Question: I called splitshard, and now this is what I see even after posting a commit:

I thought splitshard was supposed to get rid of the original shard, shard1, in this case. Am I missing something? I was expecting the only two remaining shards to be shard1_0 and shard1_1.
The REST call I used was /admin/collections?collection=default-collection&shard=shard1&action=SPLITSHARD if that helps.
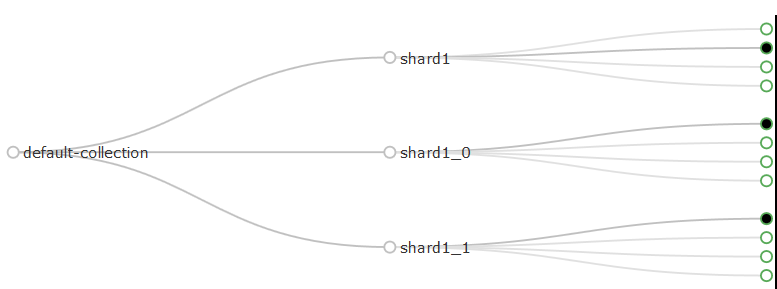
Answer: Response from the Solr mailing list:
Once the SPLITSHARD call completes, it just marks the original shard as
Inactive i.e. it no longer accepts requests. So yes, you would have to use
DELETESHARD (
<URL>
to clean it up.
As far as what you see on the admin UI, that information is wrong i.e. the
UI does not respect the state of the shard while displaying them. So,
though the parent shard might be inactive, you still would end up seeing it
as just another active shard. There's an open issue for this one.
One way to confirm the shard state is by looking at the shard state in
clusterstate.json (or state.json, depending upon the version of Solr you're
using).